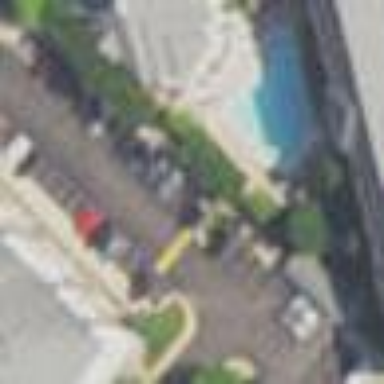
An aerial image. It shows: Street-side parking area.